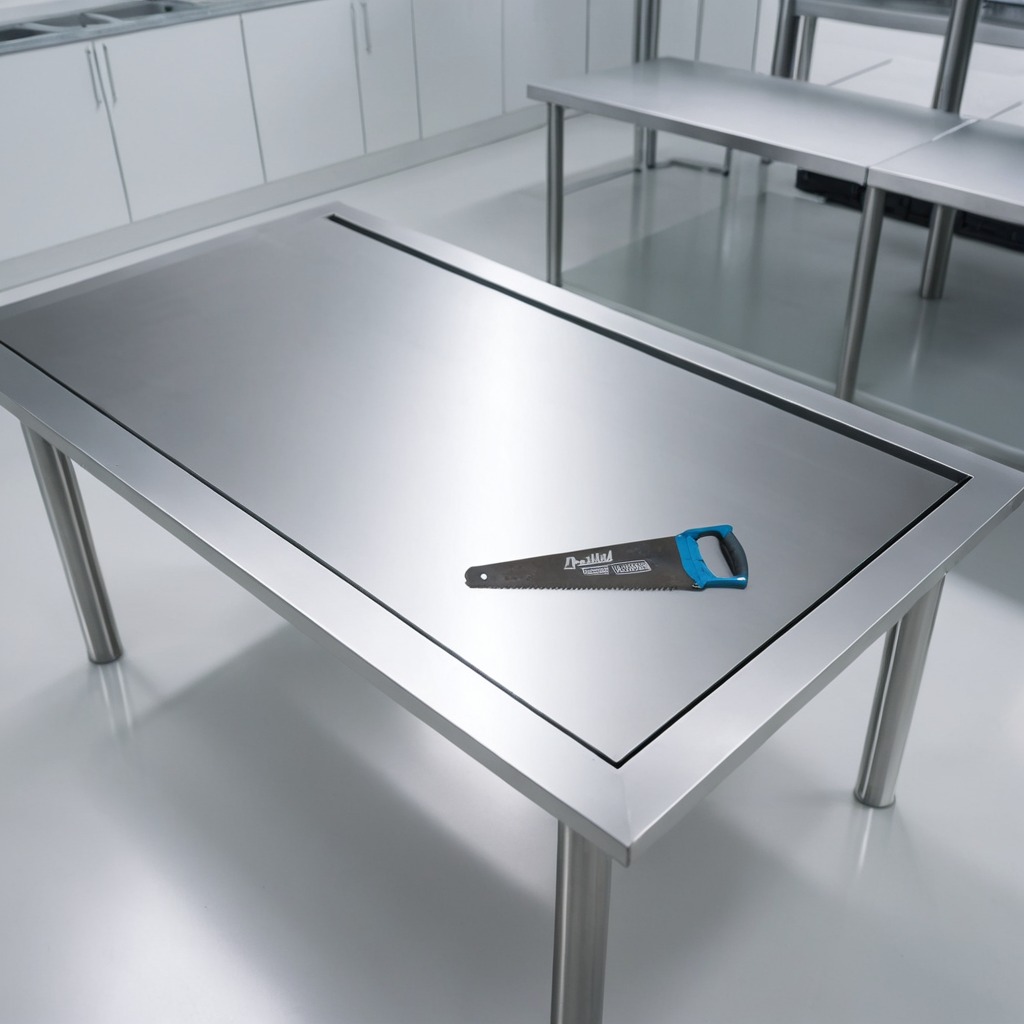
A metal saw is lying on a stainless steel table in a high-end prototyping lab.